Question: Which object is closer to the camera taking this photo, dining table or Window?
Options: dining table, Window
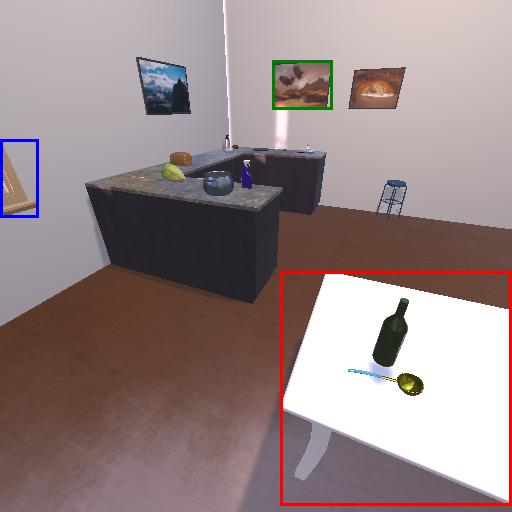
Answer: dining table